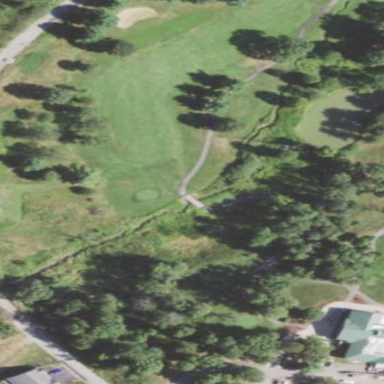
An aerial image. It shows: Golf fairway in the image.